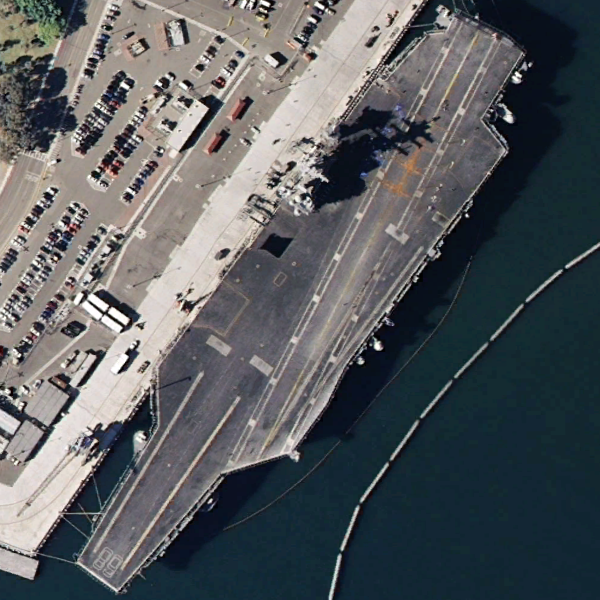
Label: Nimitz-class_aircraft_carrier